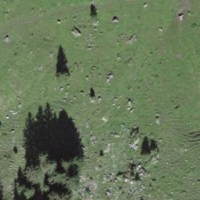
EUNIS habitat code: 26
Species observed at this site:
Sorbus aucuparia